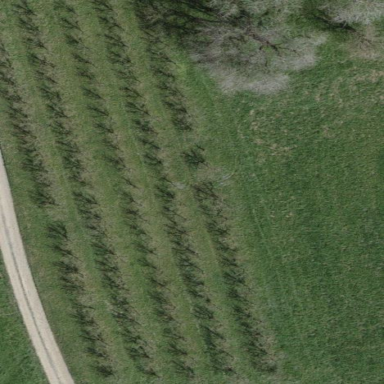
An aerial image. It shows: Orchard.